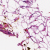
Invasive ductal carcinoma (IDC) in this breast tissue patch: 0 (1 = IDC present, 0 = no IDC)